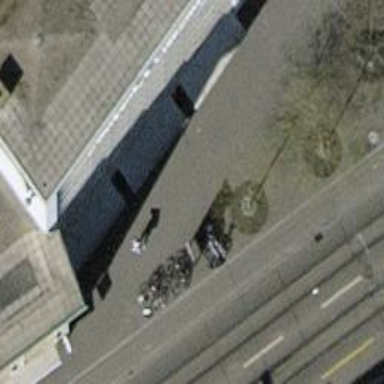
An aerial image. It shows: Bicycle parking area with bollard.